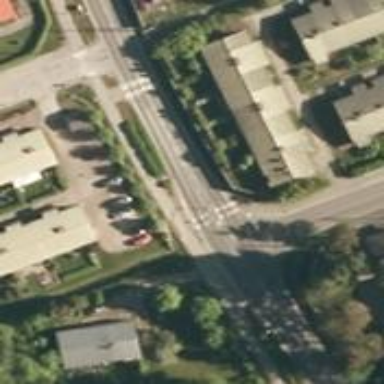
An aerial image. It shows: Crossing on the road.